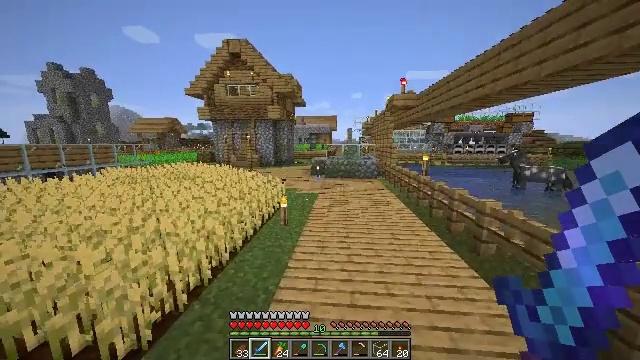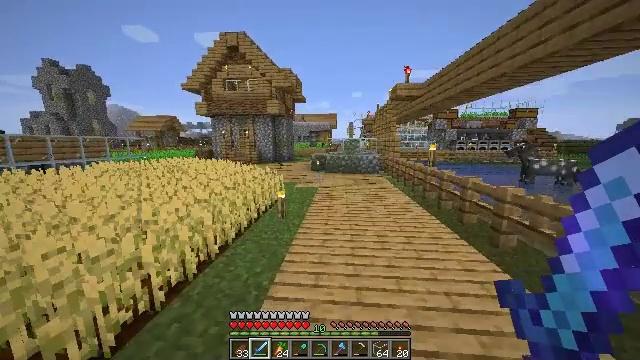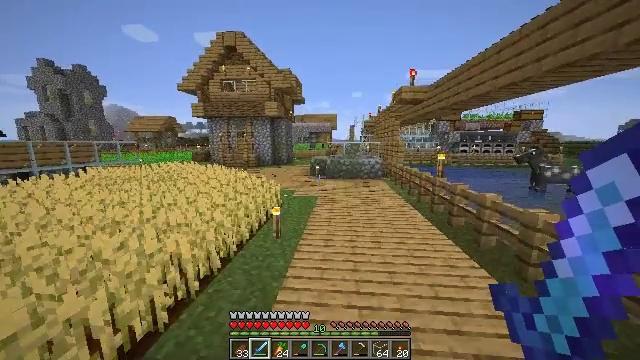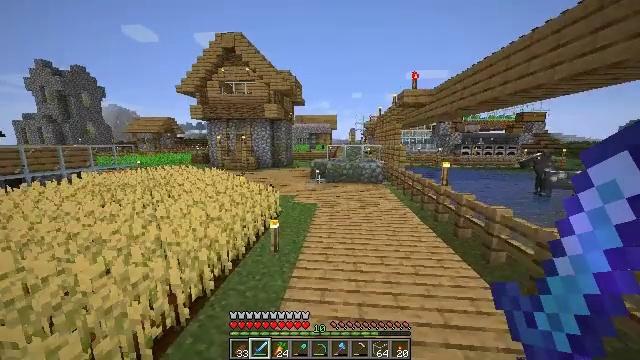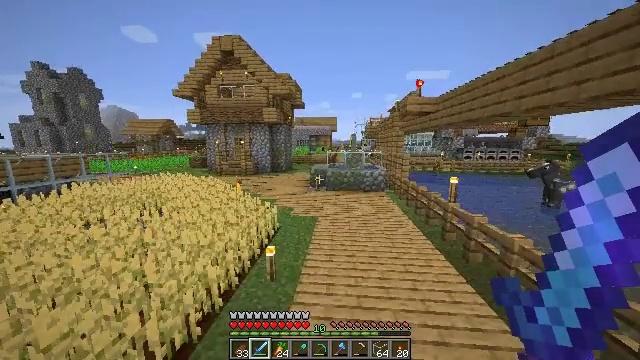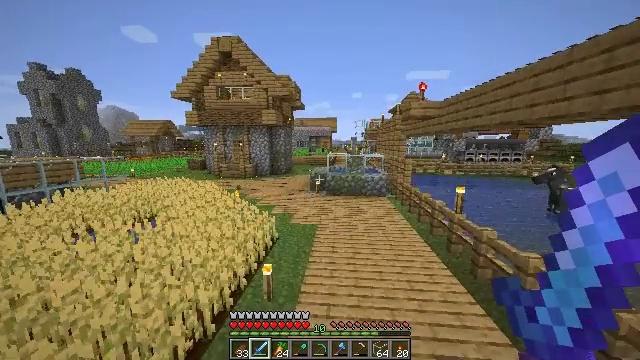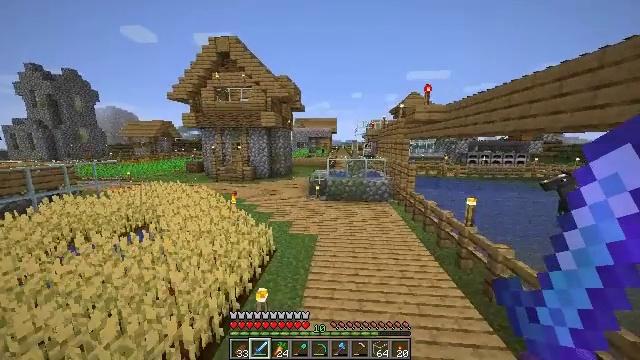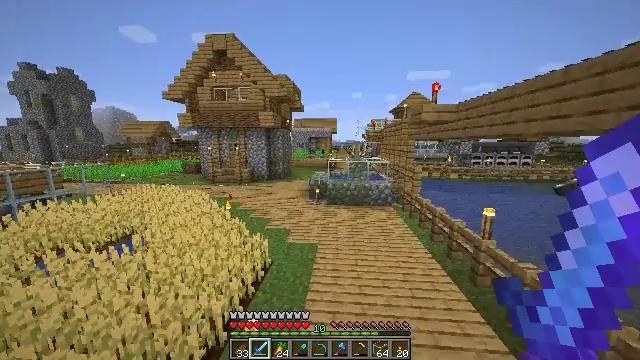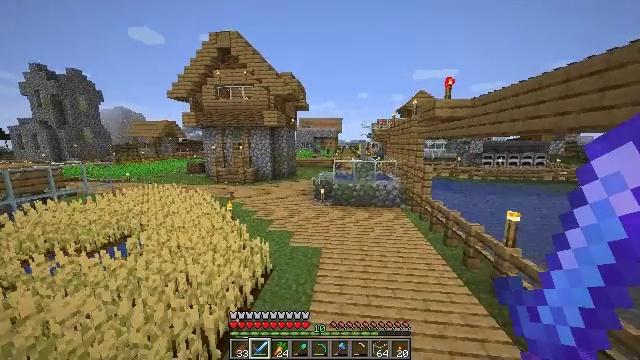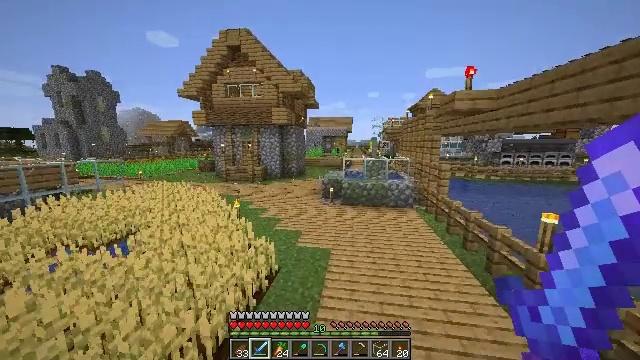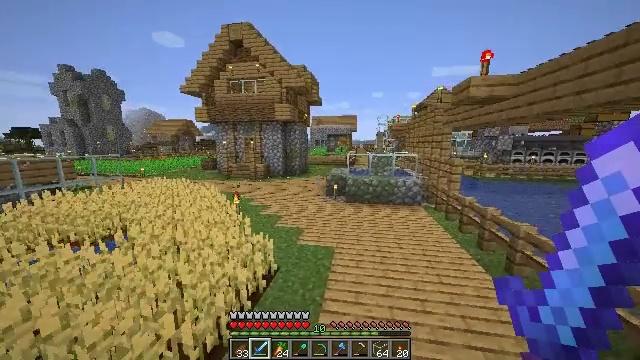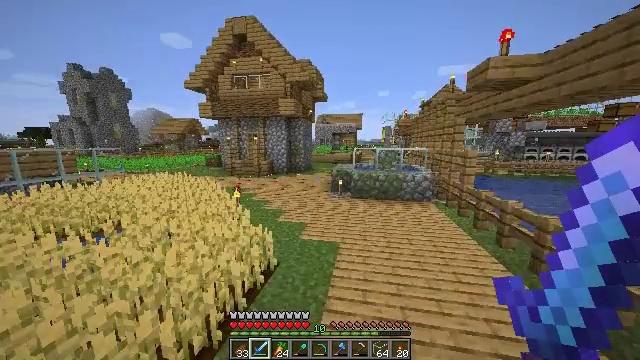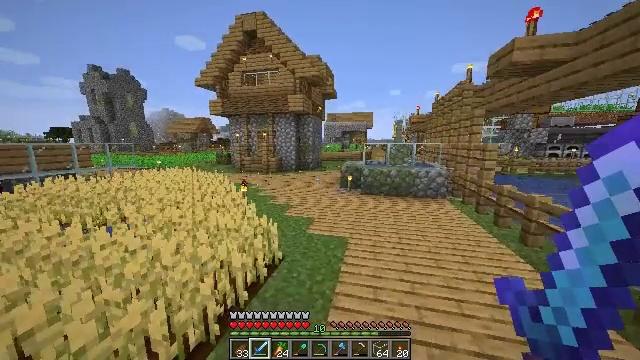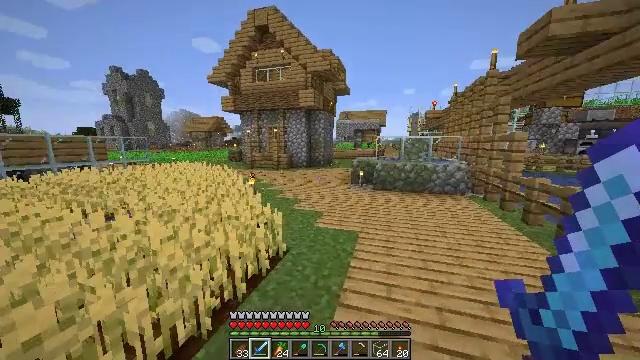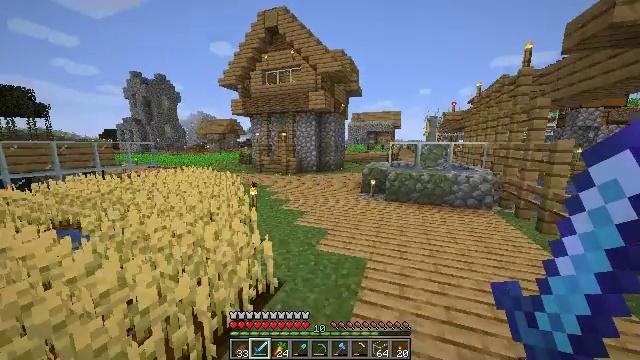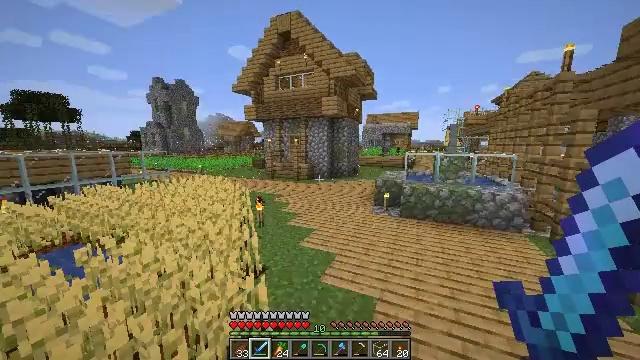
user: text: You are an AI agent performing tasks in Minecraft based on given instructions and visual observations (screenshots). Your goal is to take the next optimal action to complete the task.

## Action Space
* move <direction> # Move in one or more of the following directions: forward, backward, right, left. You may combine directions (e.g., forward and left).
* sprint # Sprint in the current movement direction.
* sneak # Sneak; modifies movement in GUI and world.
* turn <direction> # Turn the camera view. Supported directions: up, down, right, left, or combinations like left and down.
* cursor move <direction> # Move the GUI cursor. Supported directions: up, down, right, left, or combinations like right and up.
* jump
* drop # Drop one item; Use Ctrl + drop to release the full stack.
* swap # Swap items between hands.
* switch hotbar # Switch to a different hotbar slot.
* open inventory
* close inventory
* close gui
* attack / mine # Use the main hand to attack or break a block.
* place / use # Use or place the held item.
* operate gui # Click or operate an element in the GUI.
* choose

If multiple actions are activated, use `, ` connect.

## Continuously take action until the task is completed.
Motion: motion action
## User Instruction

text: craft item air
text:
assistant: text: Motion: move forward, jump
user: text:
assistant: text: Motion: move forward, sprint, jump
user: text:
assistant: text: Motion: move forward, sprint, jump
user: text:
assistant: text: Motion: move forward, sprint, jump
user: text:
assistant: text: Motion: move forward, sprint, jump
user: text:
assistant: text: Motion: move forward, jump
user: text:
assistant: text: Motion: move forward, jump
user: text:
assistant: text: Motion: move forward, turn left, jump
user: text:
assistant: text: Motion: move forward, turn left, jump
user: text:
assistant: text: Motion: move forward, turn left, jump
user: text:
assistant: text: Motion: move forward, turn left, jump
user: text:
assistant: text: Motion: move forward and move right, turn left, jump
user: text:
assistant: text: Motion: move forward and move right, turn left, jump
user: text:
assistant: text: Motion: move forward and move right, turn left, jump
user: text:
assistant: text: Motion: move forward and move right, sprint, turn left, jump
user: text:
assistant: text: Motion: move forward and move right, sprint, turn left, jump
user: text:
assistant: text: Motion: move forward and move right, sprint, turn left, jump
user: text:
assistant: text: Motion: move forward, sprint, turn left, jump
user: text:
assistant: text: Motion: move forward, sprint, jump
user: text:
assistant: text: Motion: move forward, jump
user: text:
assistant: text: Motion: move forward, jump
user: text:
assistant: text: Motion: move forward, turn left, jump
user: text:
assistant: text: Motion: move forward, turn left, jump
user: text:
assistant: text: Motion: move forward, turn left, jump
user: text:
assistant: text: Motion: move forward, jump
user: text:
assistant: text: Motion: move forward, turn left, jump
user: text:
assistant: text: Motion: move forward, sprint, turn left, jump
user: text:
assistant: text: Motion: move forward, sprint, turn left, jump
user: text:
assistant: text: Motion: move forward, sprint, jump
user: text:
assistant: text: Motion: move forward, sprint, jump